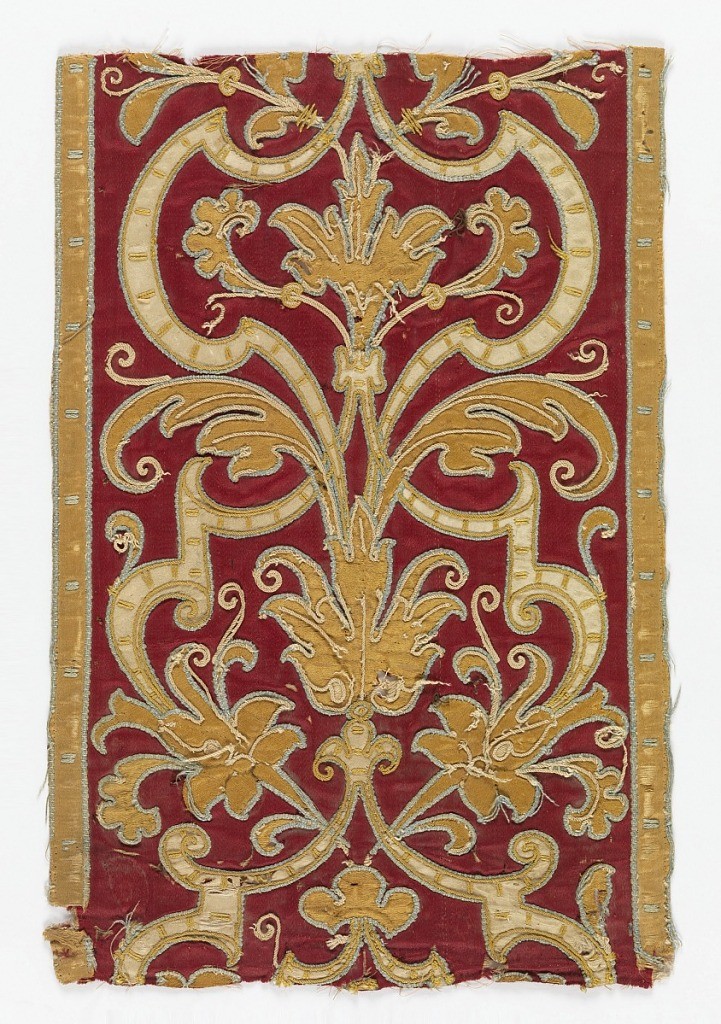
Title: Fragment
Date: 17th century
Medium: silk, metal thread Technique: appliqué
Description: Vertical arrangement of scrollwork and floral forms in yellow and white on a red ground.